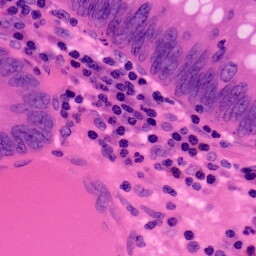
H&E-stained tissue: Colon